【题型】解答题　【知识点】平面几何　【难度】easy
如图：已知直线 $AB$ 与 $CD$ 相交于点 $O$, $\angle AOC = \angle A$, $\angle BOD = \angle B$, 试说明 $AC // BD$ 的理由。

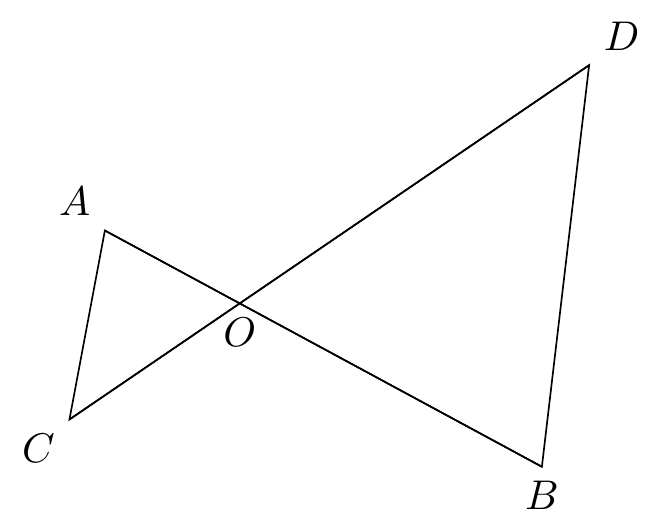
【解答】
证明：$\because \angle AOC = \angle A$, $\angle AOC = \angle BOD$

$\therefore \angle A = \angle BOD$

$\because \angle BOD = \angle B$

$\therefore \angle A = \angle B$

$\therefore AC // BD$。